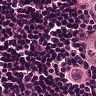
Metastatic tissue present: yes